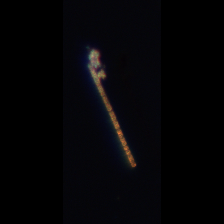
Taxon: Chaetoceros
Group: Diatoms